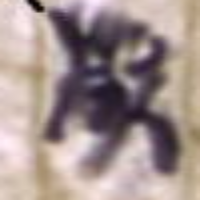
Label: metaphase